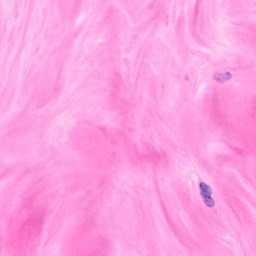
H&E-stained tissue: Breast